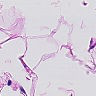
Metastatic tissue present: no